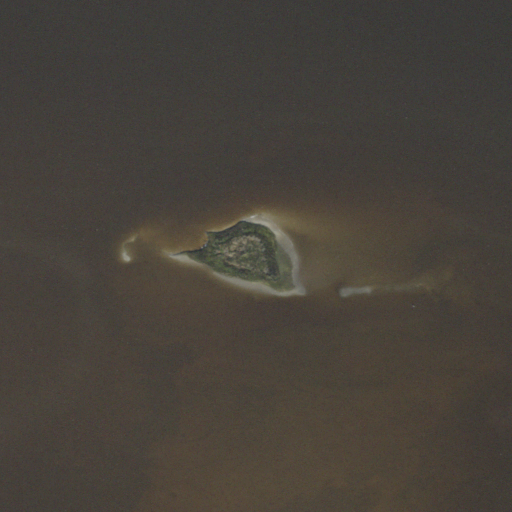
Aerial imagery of island in Florida named Crab Island containing open water and herbaceous wetlands